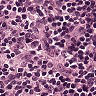
Metastatic tissue present: no